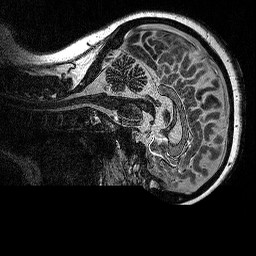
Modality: MP2RAGE
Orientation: sagittal
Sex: female
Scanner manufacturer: siemens
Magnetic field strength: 3 T
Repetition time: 5 s
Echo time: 0.00292 s